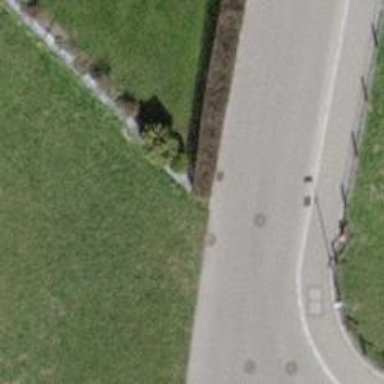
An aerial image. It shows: Hedge barrier.